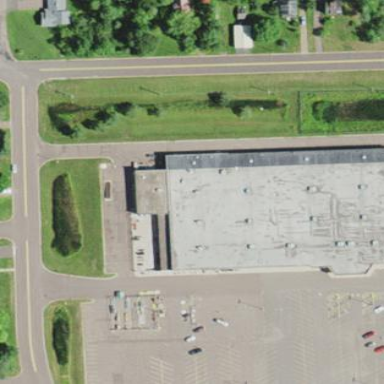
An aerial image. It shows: Country store in retail building.